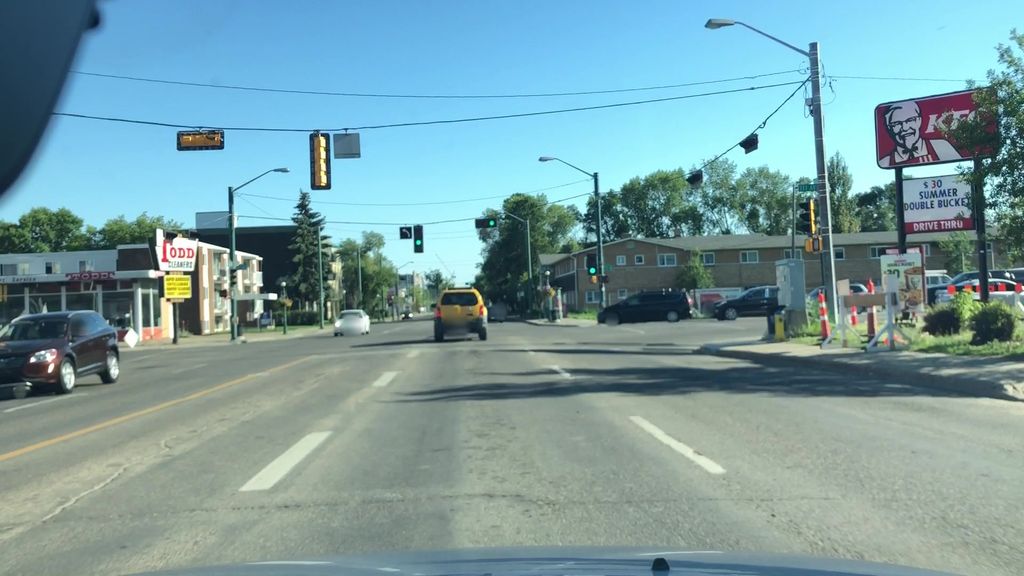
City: edmonton